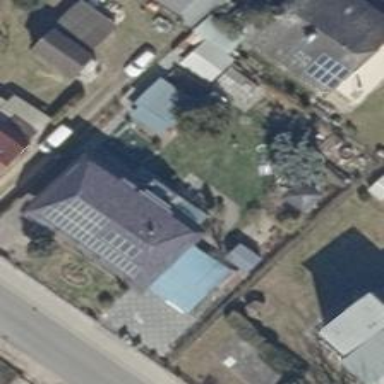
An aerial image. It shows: House with mansard roof.